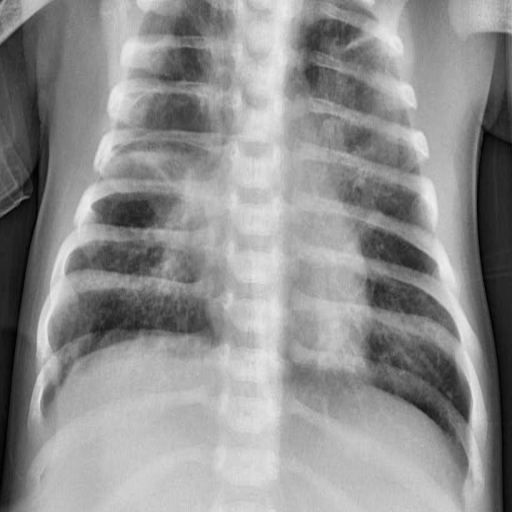
Finding: PNEUMONIA